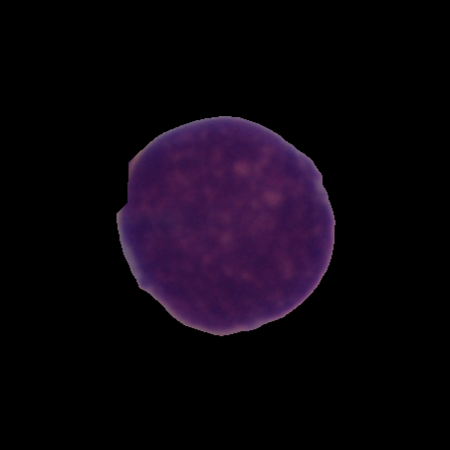
Label: cancer